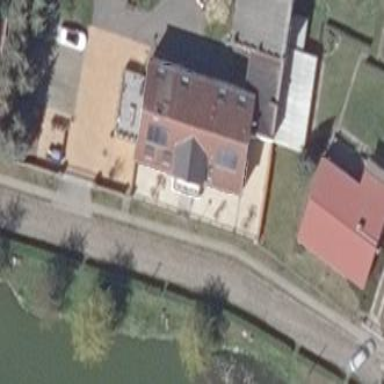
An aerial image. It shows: Detached building.